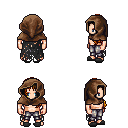
a pixel art fantasy rpg character, male body template, human, light skin, black tattered cape, metal pants, dark blonde left-swept hairstyle, cloth hood, gray slippers, four views (front, back, left, right), 2x2 character sprite sheet, small pixel art, hard edges, no anti-aliasing